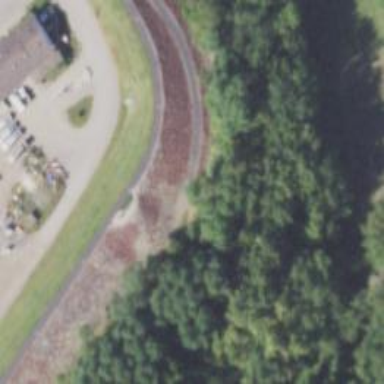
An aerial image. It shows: The path with excellent trail visibility is made of asphalt and has embankment.